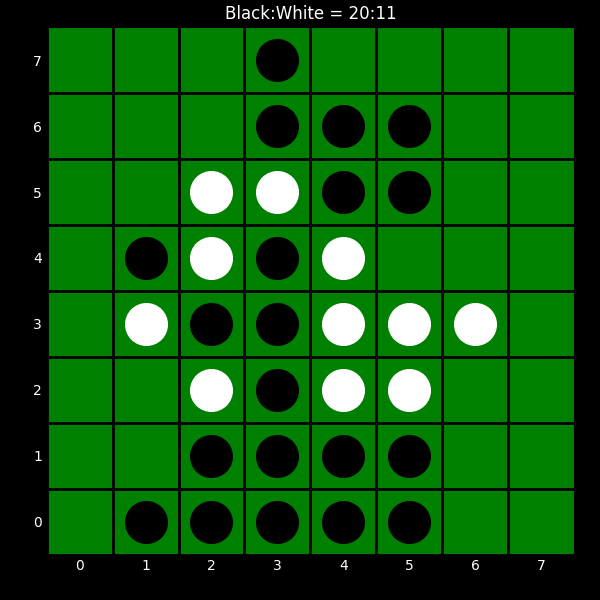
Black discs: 20
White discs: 11